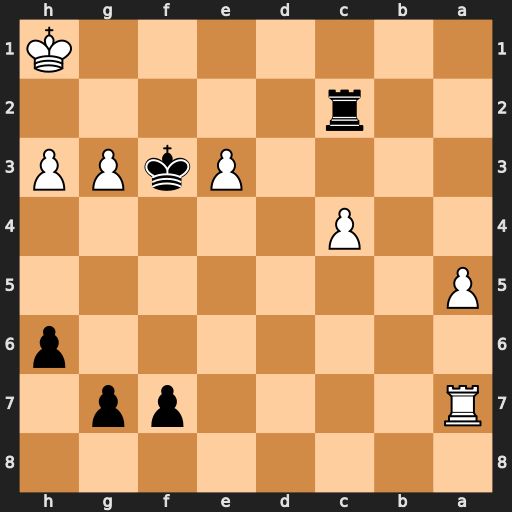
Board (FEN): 8/R4pp1/7p/P7/2P5/4PkPP/2r5/7K
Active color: b
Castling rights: -
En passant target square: -
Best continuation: Kxg3 Rxf7 Rc1+ Rf1 Rxf1#